Question: I'm working with React JS in an application that looks like this scheme:

This application gets the data from an API Rest (Node express) using Axios.
The "problem", is that I'm not sure how is the best way to store the data received from that Axios call (Post), to be able to share that data in the different "files" (page1, page2, page3, ..).
Probably, this can be done by using localStorage, but I know that it's not the proper way (the data received, for example, can be some "user personal data").
I'm coding using functional components and hooks.
For example:
'''
//App.js
.. various imports
function App() {
return(
<div>
<Switch>
<Route...>
<Route...>
</Switch>
</div>
);
}
return default App;
'''
I have been thinking that probably the best way to do this.. Is using some hook (useState) on App file? But I'm not sure if this can work since it's not 100 hierarchical ().. Also, if I perform an Axios call for example on "page 3", that means that I will have to write on "parent" instead of child, no?
Also, I'm not sure if it's the best way.. Or there is another way better.
Thanks.
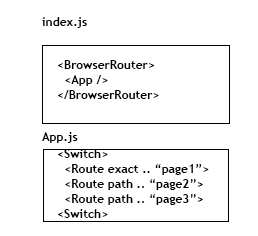
Answer: If you are something new to react, I would use context.
'''
<Context.Provider value={this.state.data}>
<YourApp />
</Context.Provider>
'''
On new components get data like this
'''
const { axiosData } = useContext(Context);
'''
Context is designed to share data that can be considered "global" to a component tree in React
For more details I would recommend the official documentation
<URL>